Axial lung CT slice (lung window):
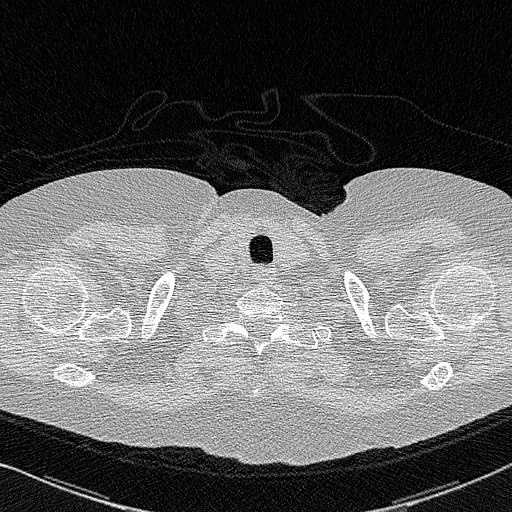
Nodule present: no